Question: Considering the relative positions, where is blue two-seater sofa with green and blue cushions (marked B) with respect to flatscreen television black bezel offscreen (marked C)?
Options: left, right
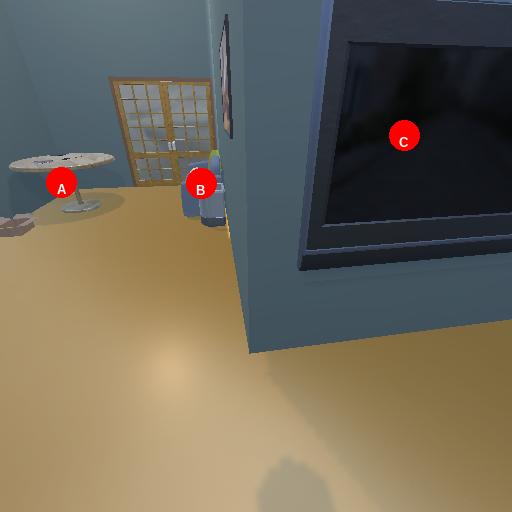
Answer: left